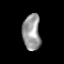
Tissue: lung
Cell type: Epithelial cells
Senescence score: 0.1858
Nuclear area (px): 634
Mean DAPI intensity: 152.67